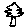
Label: tree